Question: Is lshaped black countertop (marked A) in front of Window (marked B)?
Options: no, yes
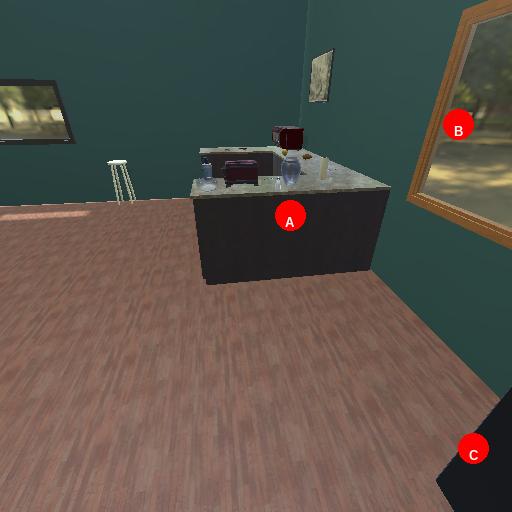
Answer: no